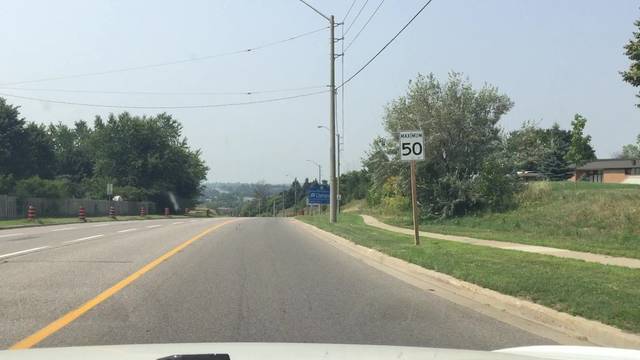
Region: Canada
Coordinates: 43.891, -78.807